Aerial crown-view tile of a tropical tree (Barro Colorado Island, Panama), acquired 20250124:
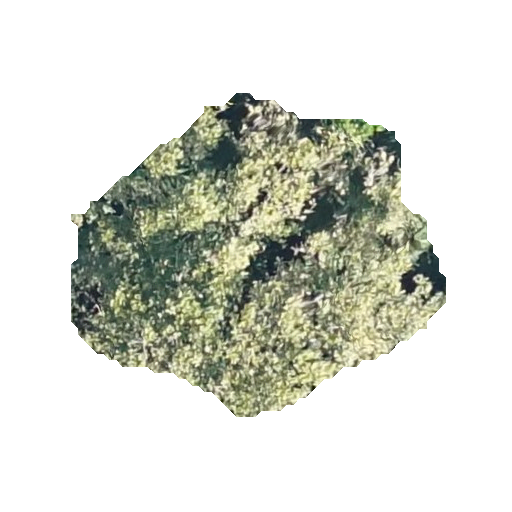
Species: Anacardium excelsum
GBIF accepted scientific name: Anacardium excelsum
Crown area: 123.744 m²